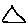
Label: triangle